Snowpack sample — Buffalo Mountain, Silverthorne, Colorado, USA (1/25/25, 10:11 AM MST)
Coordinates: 39.6222, -106.1139
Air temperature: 22 °F
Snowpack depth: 110 cm
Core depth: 30 cm
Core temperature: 42.8 °F
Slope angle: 12°, slope face: 102°
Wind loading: high
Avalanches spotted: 0
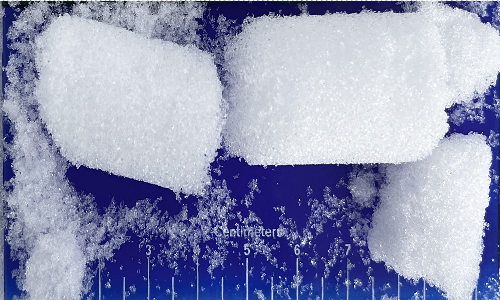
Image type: core
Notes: No avalanches nearby, collected on the outskirts of a fire break 15 meters from the treeline, on way to Buffalo and Red Mountain